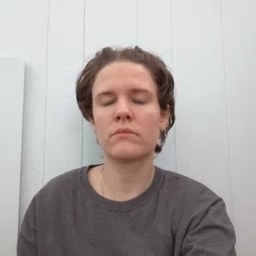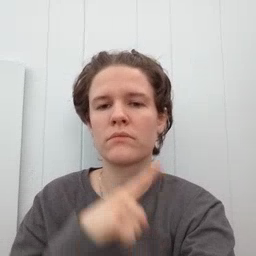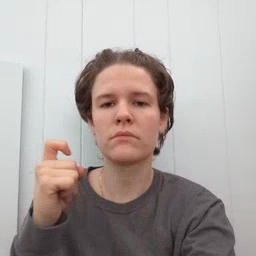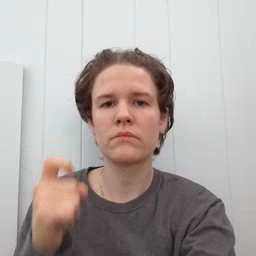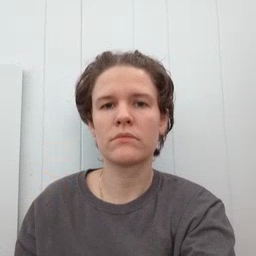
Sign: dry